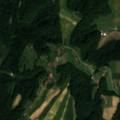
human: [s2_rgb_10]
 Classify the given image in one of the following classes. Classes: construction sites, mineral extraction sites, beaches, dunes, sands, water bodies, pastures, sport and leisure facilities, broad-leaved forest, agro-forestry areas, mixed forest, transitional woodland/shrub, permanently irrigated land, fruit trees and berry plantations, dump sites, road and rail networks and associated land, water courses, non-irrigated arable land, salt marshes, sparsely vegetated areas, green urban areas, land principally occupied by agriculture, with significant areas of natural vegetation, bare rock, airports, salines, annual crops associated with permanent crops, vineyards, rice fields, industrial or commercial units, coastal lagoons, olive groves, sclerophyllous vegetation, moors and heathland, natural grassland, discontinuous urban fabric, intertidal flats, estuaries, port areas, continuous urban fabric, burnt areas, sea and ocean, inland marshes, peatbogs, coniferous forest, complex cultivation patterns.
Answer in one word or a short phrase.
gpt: non-irrigated arable land, complex cultivation patterns, broad-leaved forest, mixed forest